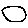
Label: circle